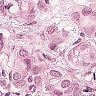
Metastatic tissue present: yes